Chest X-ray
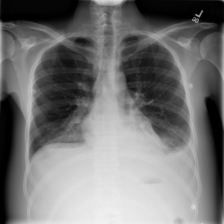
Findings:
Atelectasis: negative
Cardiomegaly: negative
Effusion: positive
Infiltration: negative
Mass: negative
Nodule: negative
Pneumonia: negative
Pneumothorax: negative
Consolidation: negative
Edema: negative
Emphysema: negative
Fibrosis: negative
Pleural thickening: negative
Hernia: negative